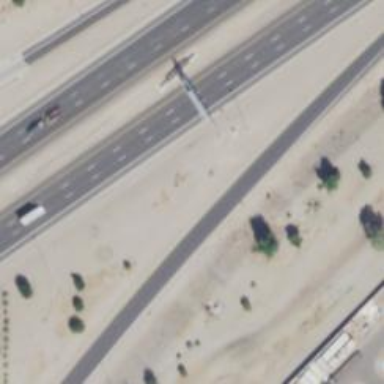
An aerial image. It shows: Asphalt motorway link.